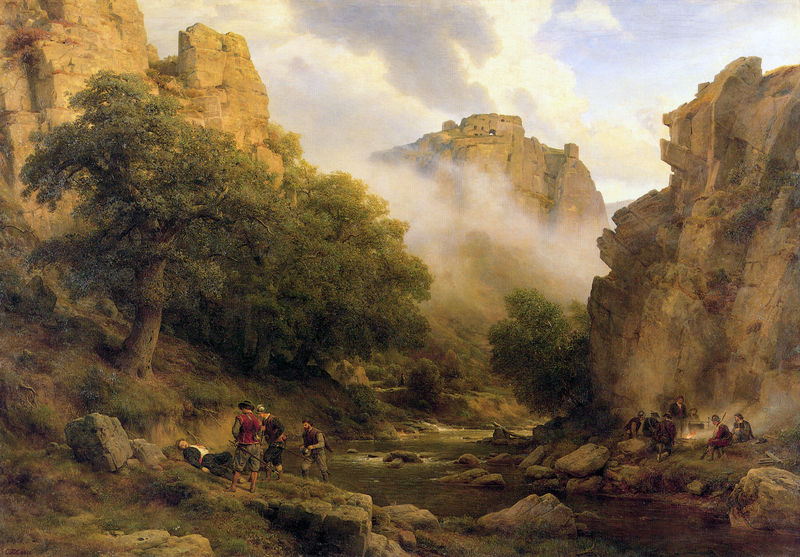
Titel: Das Bodetal im Harz
Künstler: Carl Friedrich Lessing
Standort: Karlsruhe
Institution: Staatliche Kunsthalle Karlsruhe
Schlagwörter: baum, berg, blau, blätter, felsen, feuer, gemälde, gruppe, himmel, laub, mann, wasser, wolken, bäume, fluss, grün, landschaft, menschen, ufer, braun, grau, hut, licht, männer, weiss, gras, rot, wiese, wolke, richter, wand, leiche, stein, steine, tod, tot, toter, wache, ast, bach, natur, stamm, rauch, sonne, realismus, pflanzen, tal, wald, deutschland, ruhe, liegen, ruhen, schlafen, italien, berge, fels, gebirge, gipfel, dunst, nebel, schlucht, pause, picknick, rast, romantik, strom, gewalt, soldaten, tafel, impressionistisch, realistisch, ruine, burg, expressionistisch, wandern, festung, moos, uniform, waffen, stöcke, verletzt, angel, degen, real, hubi, leichnam, wanderer, back, kochen, durchbruch, canyon, mörder, baäume, gegenständlich, kessel, angler, angeln, suche, flussufer, pflazen, lagerfeuer, grillen, river, nebe, freischärler, rift, wolken#, wolöke, bachj, mörderer, zu beiden seiten rasen wanderer